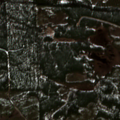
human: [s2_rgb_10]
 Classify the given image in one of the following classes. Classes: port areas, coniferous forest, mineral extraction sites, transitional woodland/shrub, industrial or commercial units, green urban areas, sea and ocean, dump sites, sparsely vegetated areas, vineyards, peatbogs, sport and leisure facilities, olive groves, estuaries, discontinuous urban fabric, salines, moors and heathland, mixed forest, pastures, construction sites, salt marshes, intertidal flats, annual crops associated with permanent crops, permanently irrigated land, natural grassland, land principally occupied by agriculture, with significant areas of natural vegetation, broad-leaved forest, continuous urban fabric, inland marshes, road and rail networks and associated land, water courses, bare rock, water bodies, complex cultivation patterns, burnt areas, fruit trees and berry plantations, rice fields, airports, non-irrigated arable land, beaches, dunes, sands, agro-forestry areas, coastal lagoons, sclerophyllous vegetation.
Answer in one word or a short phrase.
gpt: coniferous forest, transitional woodland/shrub